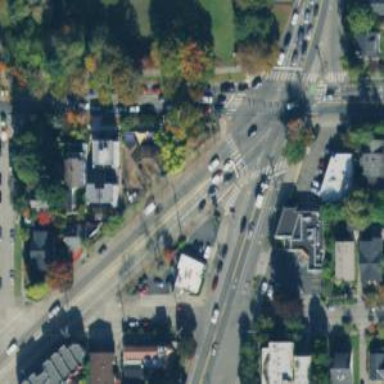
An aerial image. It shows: Footway located on traffic island.